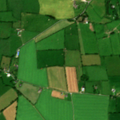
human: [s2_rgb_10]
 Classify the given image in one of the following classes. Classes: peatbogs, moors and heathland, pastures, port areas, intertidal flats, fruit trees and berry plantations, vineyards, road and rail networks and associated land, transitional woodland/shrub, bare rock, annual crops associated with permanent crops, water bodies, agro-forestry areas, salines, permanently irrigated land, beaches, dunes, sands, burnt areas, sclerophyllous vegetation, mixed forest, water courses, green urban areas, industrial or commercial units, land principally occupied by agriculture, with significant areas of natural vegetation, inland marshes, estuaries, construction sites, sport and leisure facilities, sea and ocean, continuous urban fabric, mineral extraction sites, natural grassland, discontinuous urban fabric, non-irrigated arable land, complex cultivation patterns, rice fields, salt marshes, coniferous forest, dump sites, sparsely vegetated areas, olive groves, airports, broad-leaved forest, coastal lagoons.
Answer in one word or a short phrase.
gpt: non-irrigated arable land, pastures